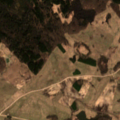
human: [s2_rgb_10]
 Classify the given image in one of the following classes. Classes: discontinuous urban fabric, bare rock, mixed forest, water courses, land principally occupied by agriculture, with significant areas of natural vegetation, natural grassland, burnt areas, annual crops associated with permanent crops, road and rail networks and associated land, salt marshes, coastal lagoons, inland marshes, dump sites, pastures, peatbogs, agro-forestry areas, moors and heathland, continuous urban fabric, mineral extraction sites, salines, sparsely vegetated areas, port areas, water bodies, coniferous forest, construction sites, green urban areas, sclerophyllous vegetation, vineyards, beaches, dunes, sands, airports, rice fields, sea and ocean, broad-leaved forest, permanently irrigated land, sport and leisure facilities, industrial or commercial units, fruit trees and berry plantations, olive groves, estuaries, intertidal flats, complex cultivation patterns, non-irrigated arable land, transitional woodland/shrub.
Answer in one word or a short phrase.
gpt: non-irrigated arable land, pastures, land principally occupied by agriculture, with significant areas of natural vegetation, broad-leaved forest, coniferous forest, mixed forest